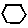
Label: hexagon